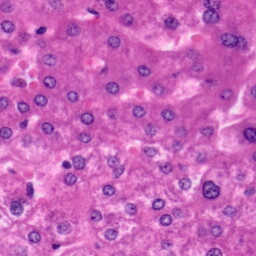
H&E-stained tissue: Liver